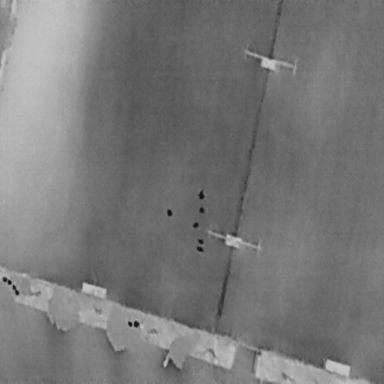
There are six Cars in the infrared image.